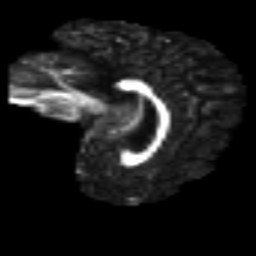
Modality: FA
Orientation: sagittal
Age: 19
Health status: ill
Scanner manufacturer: philips
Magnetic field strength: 3 T
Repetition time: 9 s
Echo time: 0.127 s